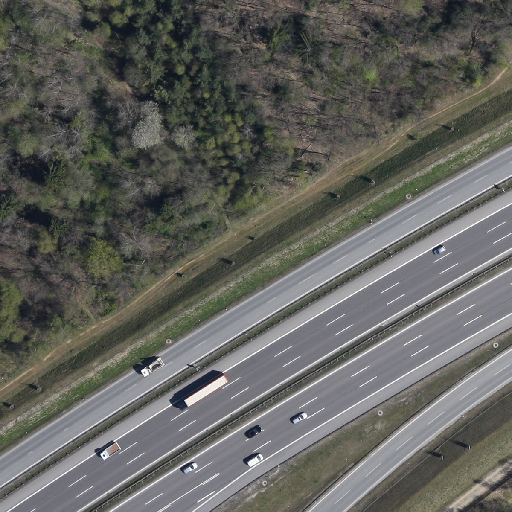
Referring expression: truck